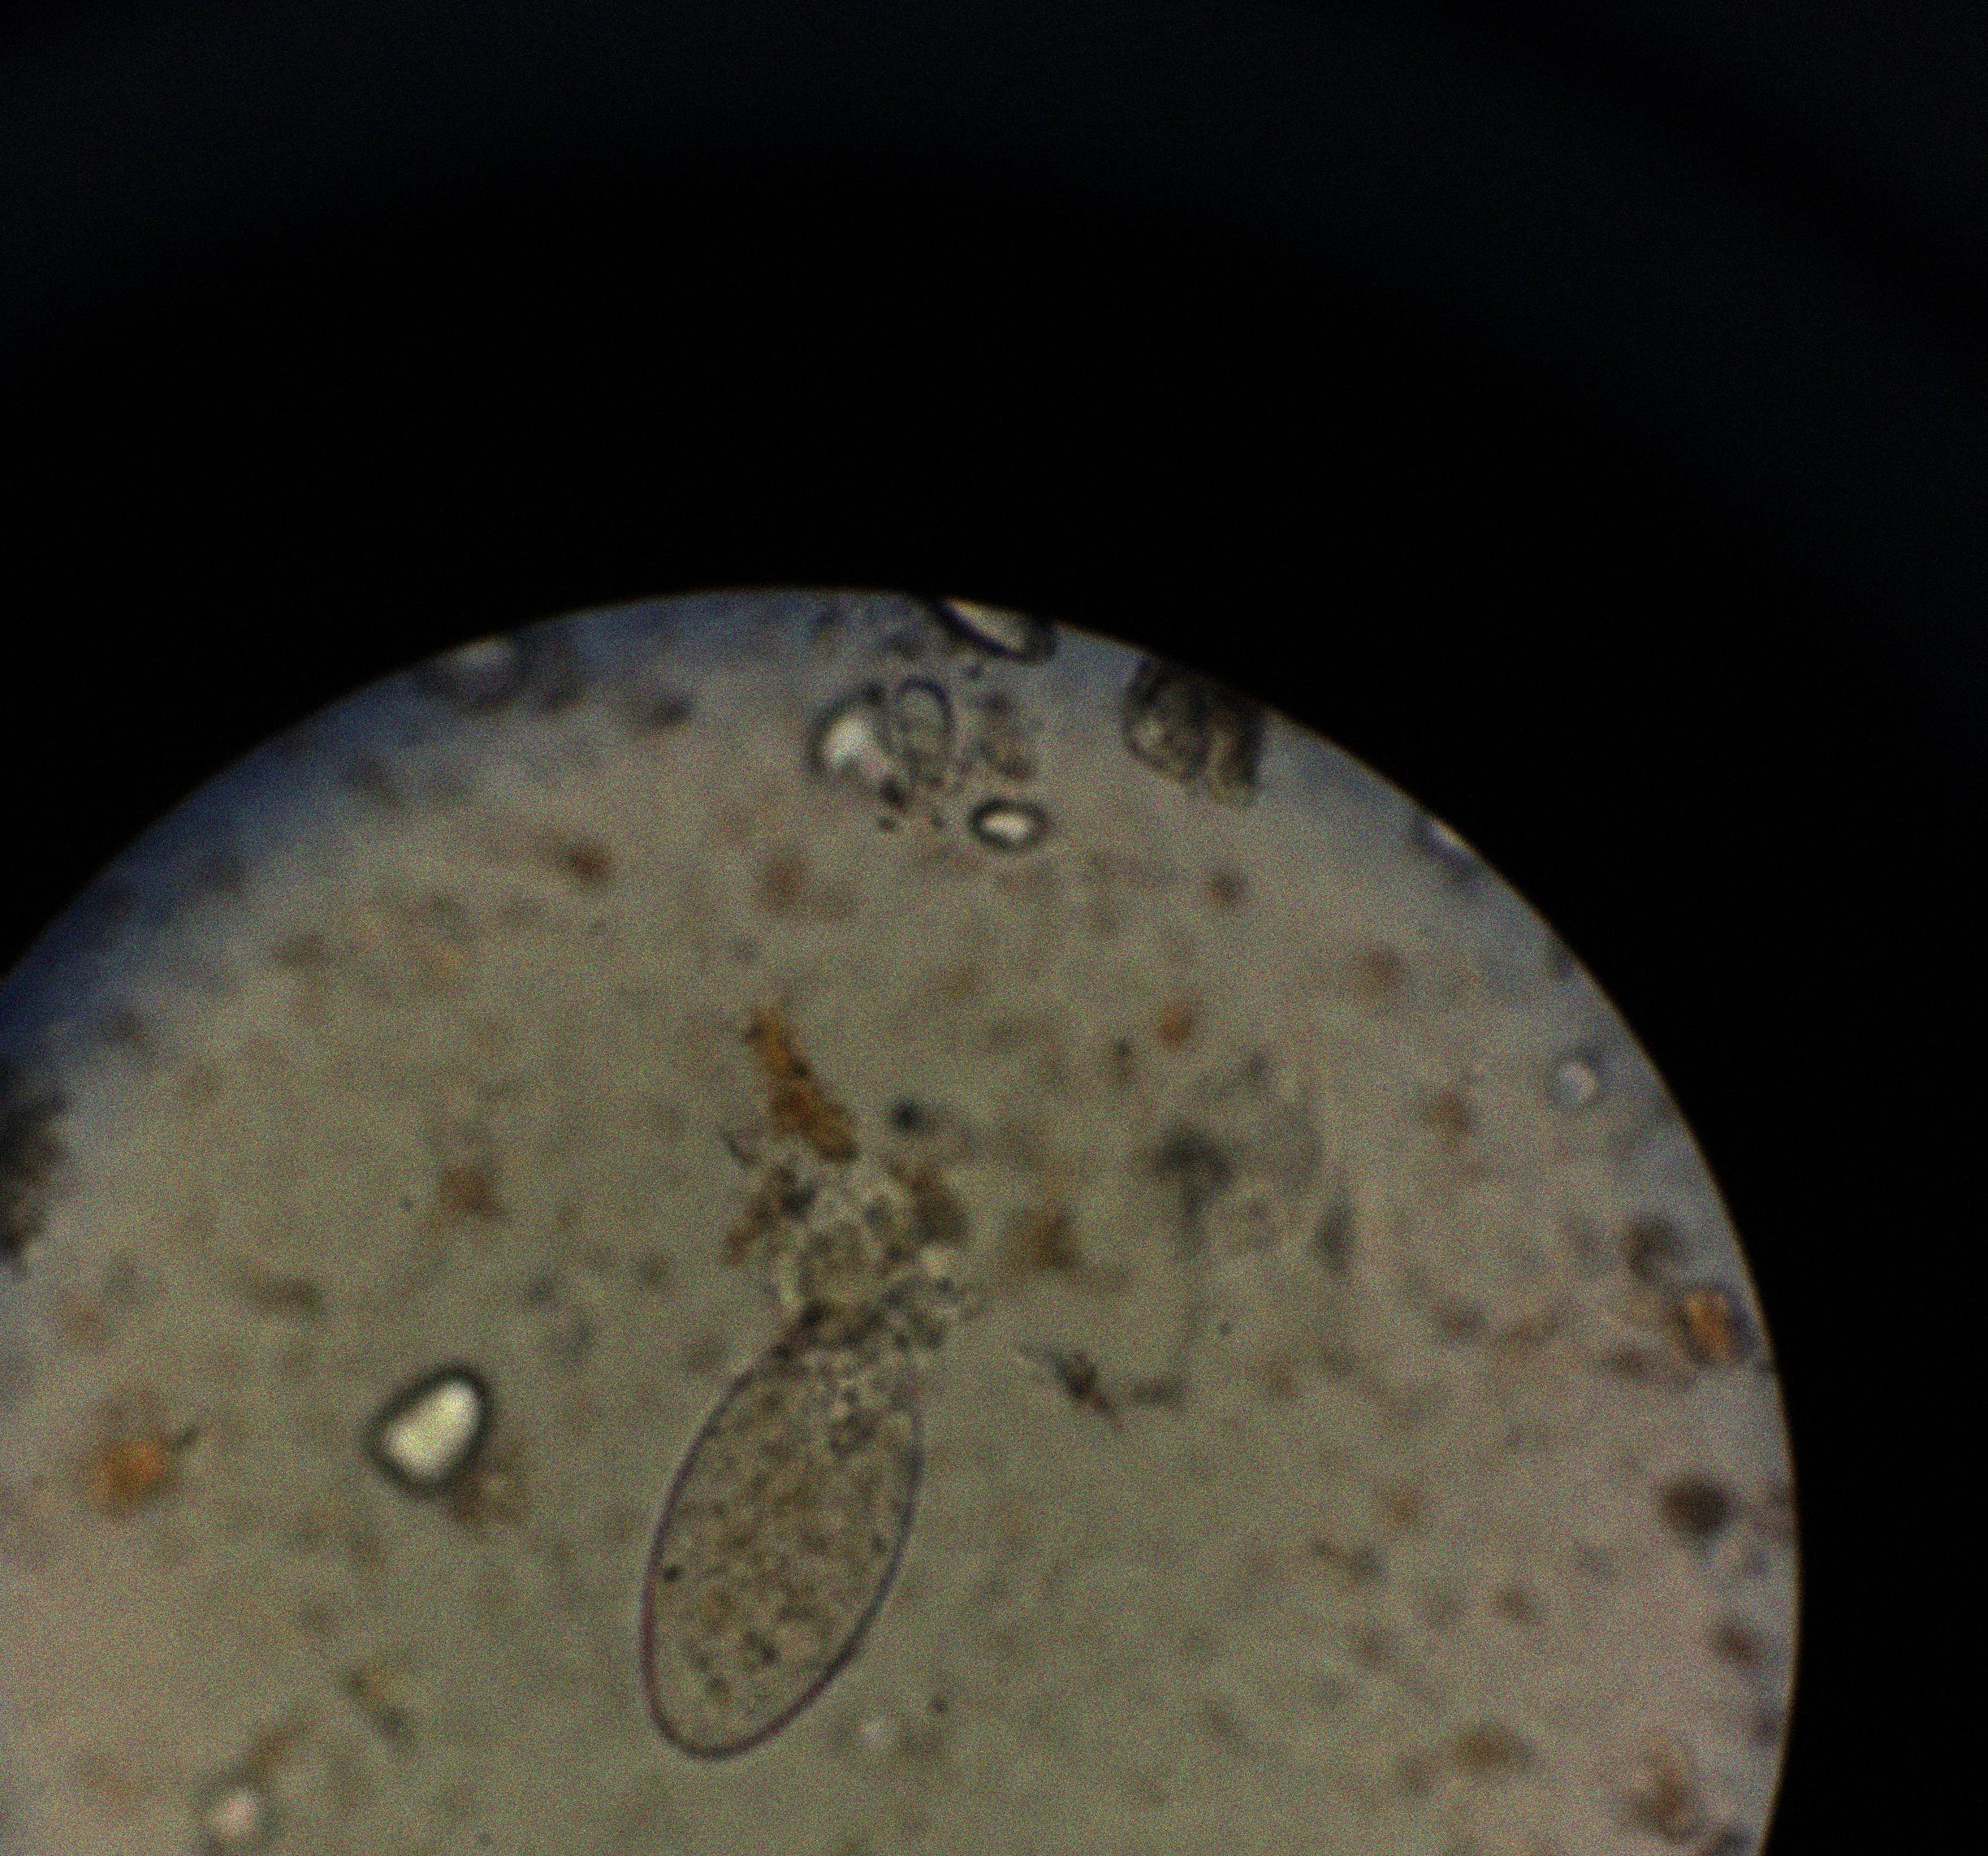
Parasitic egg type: Fasciolopsis buski